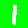
Digit: 1